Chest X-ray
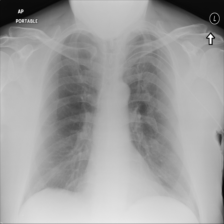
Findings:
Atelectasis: negative
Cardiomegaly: negative
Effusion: negative
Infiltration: negative
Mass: negative
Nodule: negative
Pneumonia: negative
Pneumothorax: negative
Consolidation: negative
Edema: negative
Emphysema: negative
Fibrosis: negative
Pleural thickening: negative
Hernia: negative